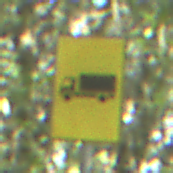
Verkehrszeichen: KFZZulaessigeGesamtmasse3Komma5TOhnePfeilsymbol
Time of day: Midday
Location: Outdoor (Nature)
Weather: Clear
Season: NotSpecified
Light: Natural